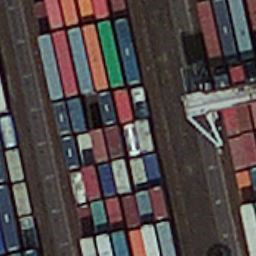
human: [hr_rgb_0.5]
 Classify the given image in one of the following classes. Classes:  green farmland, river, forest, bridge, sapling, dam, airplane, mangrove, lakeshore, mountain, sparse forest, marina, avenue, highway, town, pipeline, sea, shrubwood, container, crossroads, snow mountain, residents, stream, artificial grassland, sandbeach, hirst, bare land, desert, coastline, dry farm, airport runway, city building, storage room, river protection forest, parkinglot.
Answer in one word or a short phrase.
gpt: container